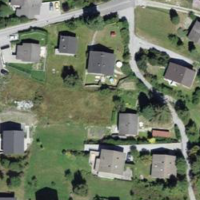
EUNIS habitat code: 55
Species observed at this site:
Primula hirsuta
Ajuga reptans